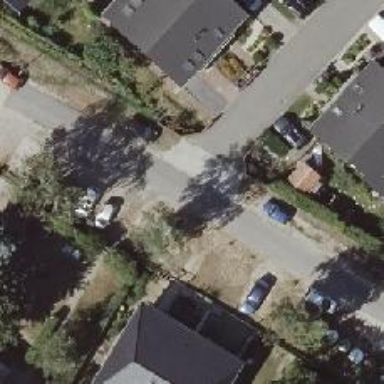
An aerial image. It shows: Asphalt road in residential area.